Question: How can I draw a little triangle above the selected item in a 'UISegmentedControl'? Does anyone know an open-source than extends it?
(if not - pointers of how to do it)
Design should look like (this is in the bottom of the screen)

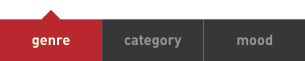
Answer: I don't believe there's a native way to do that. You can either find a library that allows for it, but you can do it yourself fairly easily, which I recommend.
I can think of a few out of the box ways to approach it, here at the two I think worth mentioning off the bat:
1) Use UISegmentedControl with images. Make the segmented controller have a height that includes the triangle, and have an image for selected and normal states that shows what you want. The Normal states would have a rectangle of transparency on top, as wide as the entire image and as tall as the triangle. The selected image would include the triangle. Both images should end up the same width and height.
2) Subclass UISegmentedControl and do some custom drawing in 'drawRect:'. You could draw the triangle outside (above) the bounds of the segmented controller, make sure to set the segmented controller's 'clipToBounds' property to NO, as well as its 'layer''s 'masksToBounds' property.
If you'd like more help, or some other suggestions, just ask.